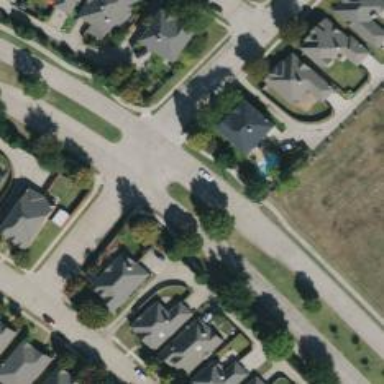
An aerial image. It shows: Secondary road with separate sidewalks.